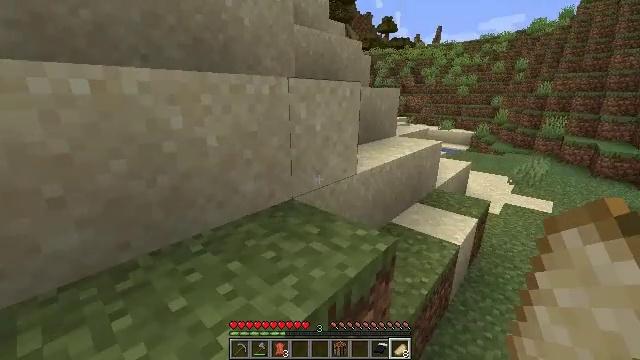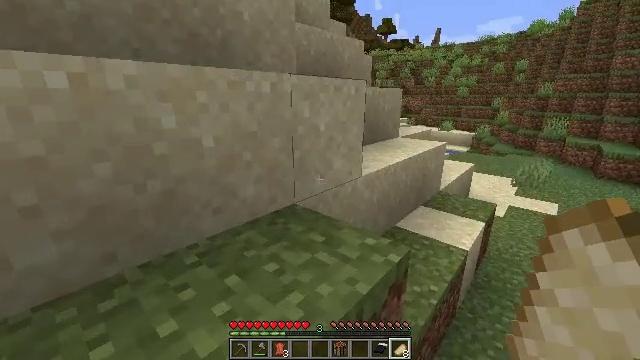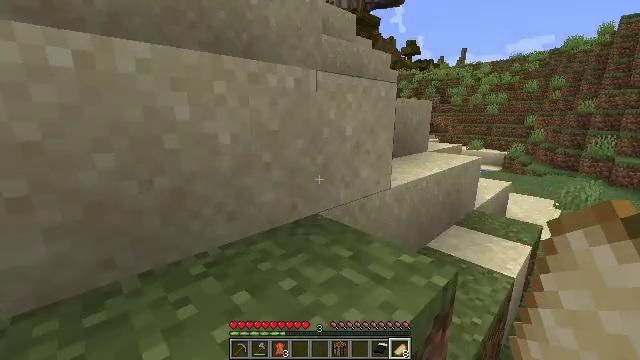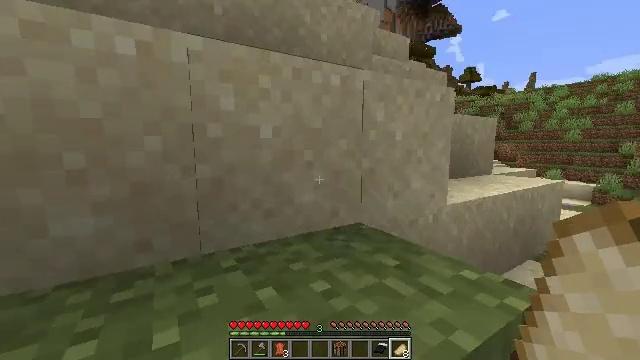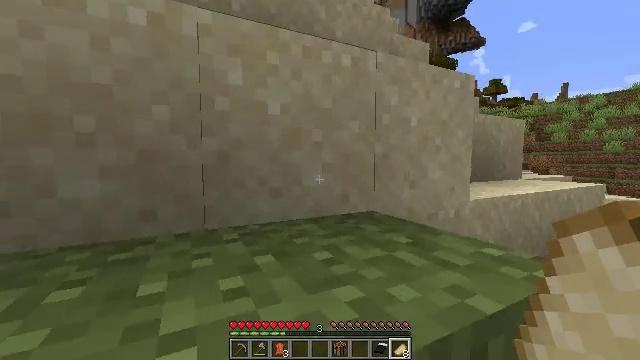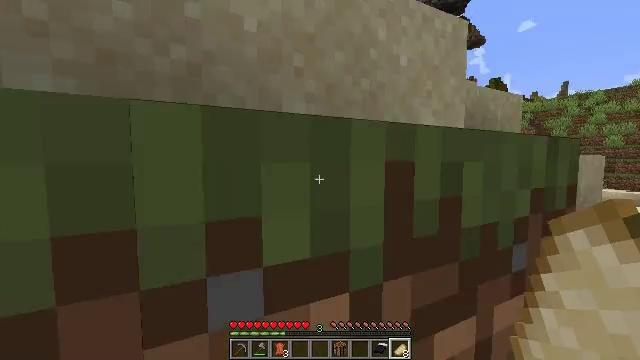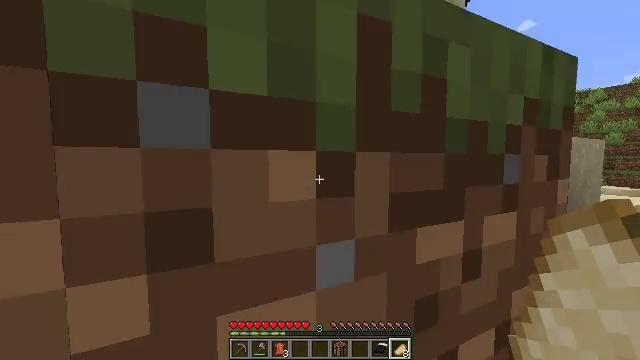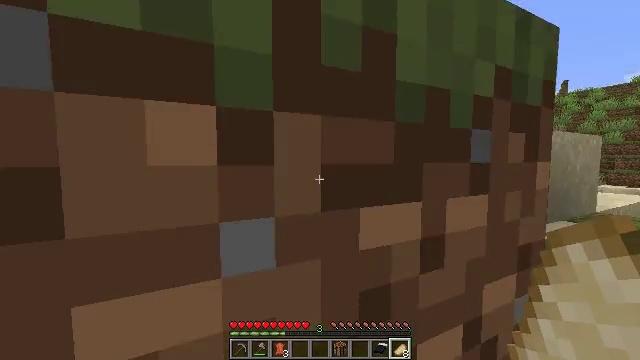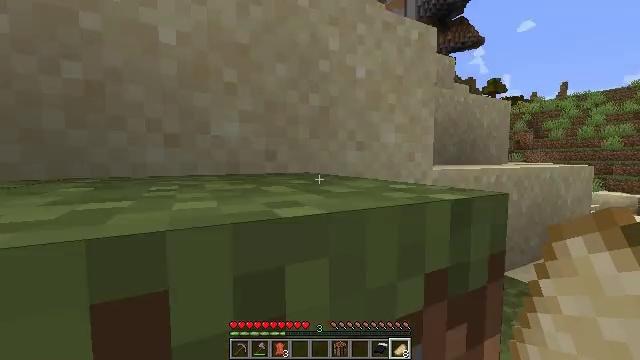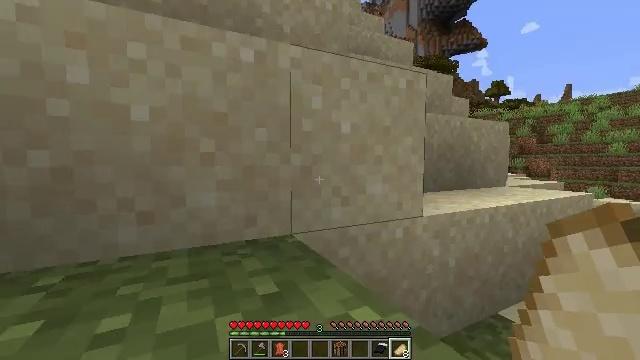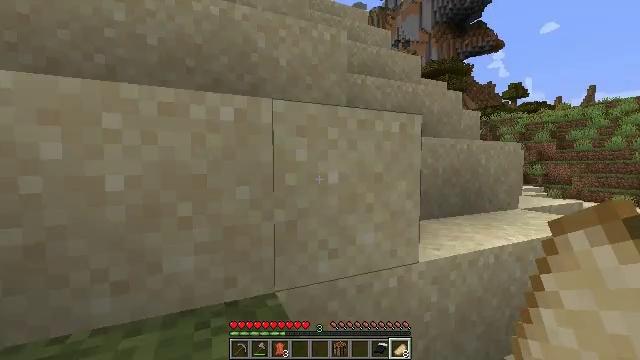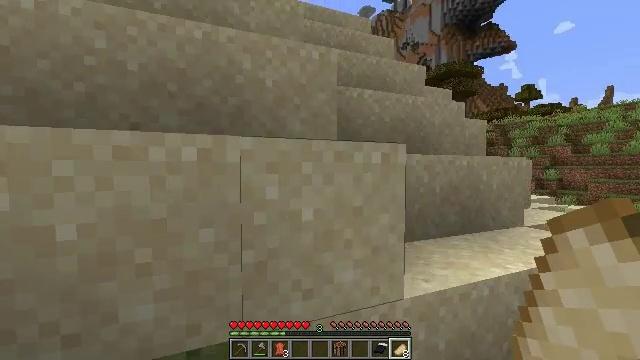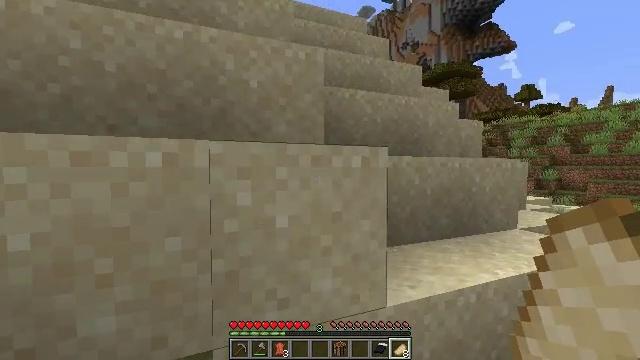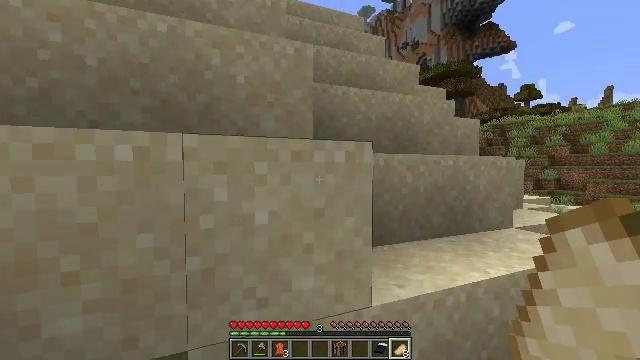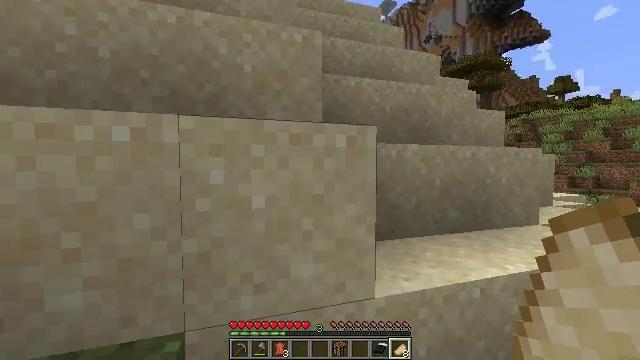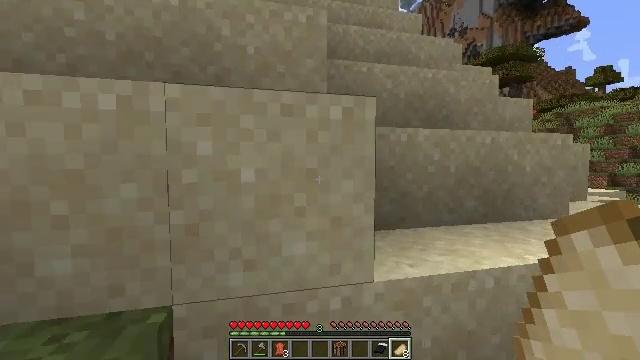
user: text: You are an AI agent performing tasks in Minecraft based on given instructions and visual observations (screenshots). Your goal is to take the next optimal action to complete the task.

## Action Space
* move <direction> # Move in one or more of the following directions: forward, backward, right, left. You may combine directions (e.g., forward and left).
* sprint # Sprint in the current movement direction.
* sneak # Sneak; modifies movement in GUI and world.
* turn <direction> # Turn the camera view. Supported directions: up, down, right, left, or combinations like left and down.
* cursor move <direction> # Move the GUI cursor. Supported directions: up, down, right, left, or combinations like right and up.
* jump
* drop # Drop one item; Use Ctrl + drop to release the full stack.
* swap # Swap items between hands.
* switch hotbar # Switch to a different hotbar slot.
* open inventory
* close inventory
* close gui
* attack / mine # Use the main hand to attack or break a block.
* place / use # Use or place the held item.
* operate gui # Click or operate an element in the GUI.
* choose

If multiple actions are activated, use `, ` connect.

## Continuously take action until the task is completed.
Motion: motion action
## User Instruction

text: Gather a dead bush.
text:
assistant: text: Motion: move forward, jump
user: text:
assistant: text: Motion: move forward, turn left and up, jump
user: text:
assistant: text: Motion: move forward, turn left and up
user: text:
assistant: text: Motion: move forward, turn left and up
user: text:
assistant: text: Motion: move forward, jump
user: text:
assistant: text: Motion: move forward and move right, jump
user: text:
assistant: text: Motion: move forward and move right, jump
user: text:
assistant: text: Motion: move forward and move right, jump
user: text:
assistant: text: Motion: move forward and move right, jump
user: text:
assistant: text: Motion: move forward and move right, turn left, jump
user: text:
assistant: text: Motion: move forward and move right, turn left, jump
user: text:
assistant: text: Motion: move forward and move right, jump
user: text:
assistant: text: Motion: move forward, jump
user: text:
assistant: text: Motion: move forward, turn left, jump
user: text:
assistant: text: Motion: move forward, turn left, jump
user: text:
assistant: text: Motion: move forward, turn left, jump
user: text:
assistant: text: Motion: move forward, turn left, jump
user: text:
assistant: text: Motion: move forward, turn left, jump
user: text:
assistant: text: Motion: move forward, turn left, jump
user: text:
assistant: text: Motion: move forward, jump
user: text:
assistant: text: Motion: move forward, jump
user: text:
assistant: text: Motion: move forward, jump
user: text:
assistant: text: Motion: move forward, turn right, jump
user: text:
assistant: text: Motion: move forward and move right, jump
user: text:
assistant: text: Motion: move forward and move right, jump
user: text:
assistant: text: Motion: move forward and move right, jump
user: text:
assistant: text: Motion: move forward and move right, jump
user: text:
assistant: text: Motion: move forward and move right, jump
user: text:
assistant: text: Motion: move forward and move right, jump
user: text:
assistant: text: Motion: move forward and move right, turn left, jump